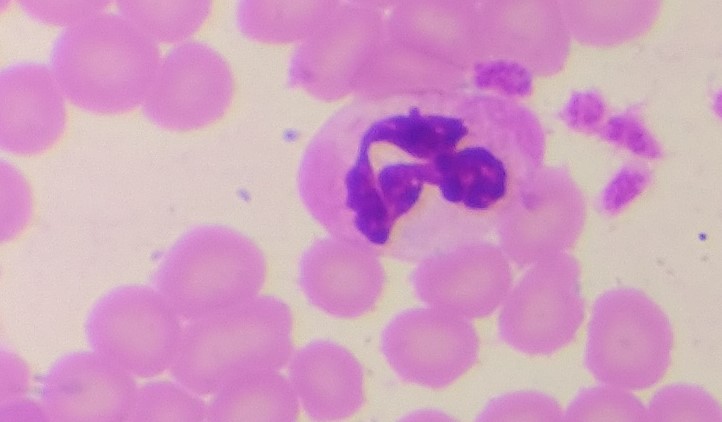
White blood cell type: Neutrophil